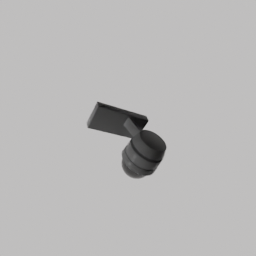
Label: electronics